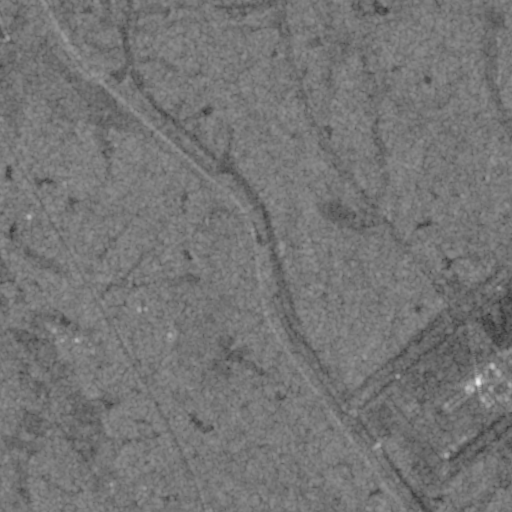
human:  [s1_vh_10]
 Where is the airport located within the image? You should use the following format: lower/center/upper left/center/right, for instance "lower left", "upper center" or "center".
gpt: The airport is located in the lower right of the image.
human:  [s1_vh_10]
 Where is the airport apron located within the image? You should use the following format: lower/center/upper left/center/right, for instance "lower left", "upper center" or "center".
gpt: The airport apron is located in the lower right of the image.
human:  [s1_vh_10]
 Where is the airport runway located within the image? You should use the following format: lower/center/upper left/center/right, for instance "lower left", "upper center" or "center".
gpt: The airport runway is located in the lower right of the image.
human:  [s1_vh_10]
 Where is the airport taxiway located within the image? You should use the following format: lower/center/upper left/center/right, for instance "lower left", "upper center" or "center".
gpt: The airport taxiway is located in the lower right of the image.
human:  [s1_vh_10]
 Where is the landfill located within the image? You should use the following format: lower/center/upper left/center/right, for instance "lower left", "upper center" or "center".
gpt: There is no landfill in the image.

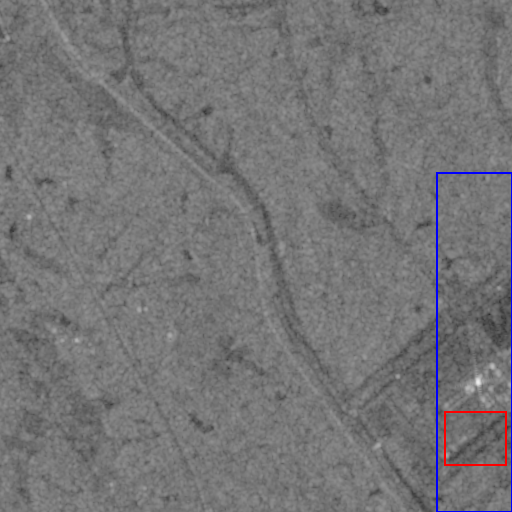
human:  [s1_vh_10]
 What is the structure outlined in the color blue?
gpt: The structure outlined in blue is an airport.
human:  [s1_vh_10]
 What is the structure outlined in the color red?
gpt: The structure outlined in red is an airport apron.
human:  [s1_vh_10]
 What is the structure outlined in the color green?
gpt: There is no green outline.